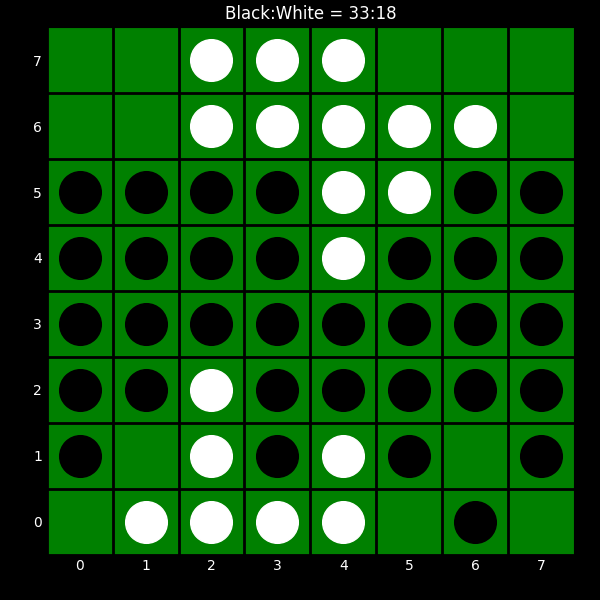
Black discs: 33
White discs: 18